Question: I am currently developing a php application using MVC techniques. I started it without thinking about a useful directory structure.
I'm planning to deploy the application to a apache2 server now. This is how it looks right now.

I have a httpdocs folder on the server which is accessible from the web. If I copy all files into this directory some files might be accessible that shouldn't. The 'public' folder contains the files that have to be accessible. (I might need to put my index.php there)
My question is: What is the preferred layout for such an application? Should I put all folders except 'public' in the parent folder of 'httpdocs'?
Thanks for your advices!
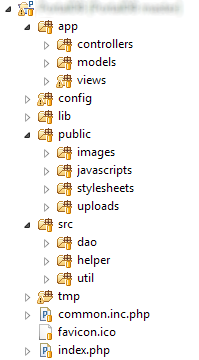
Answer: <URL>
You can have a look there. Setting up a virtual host is always nice so you don't mix your application. And you just give access to your public folder.
'''
<VirtualHost *:80>
DocumentRoot /var/www/mvc_app/public
ServerName www.example.com
<Directory /var/www/mvc_app/public>
Options Indexes FollowSymLinks MultiViews
AllowOverride None
Order allow,deny
allow from all
</Directory>
</VirtualHost>
'''